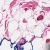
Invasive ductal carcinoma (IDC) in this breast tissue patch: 0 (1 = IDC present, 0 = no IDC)